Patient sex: M
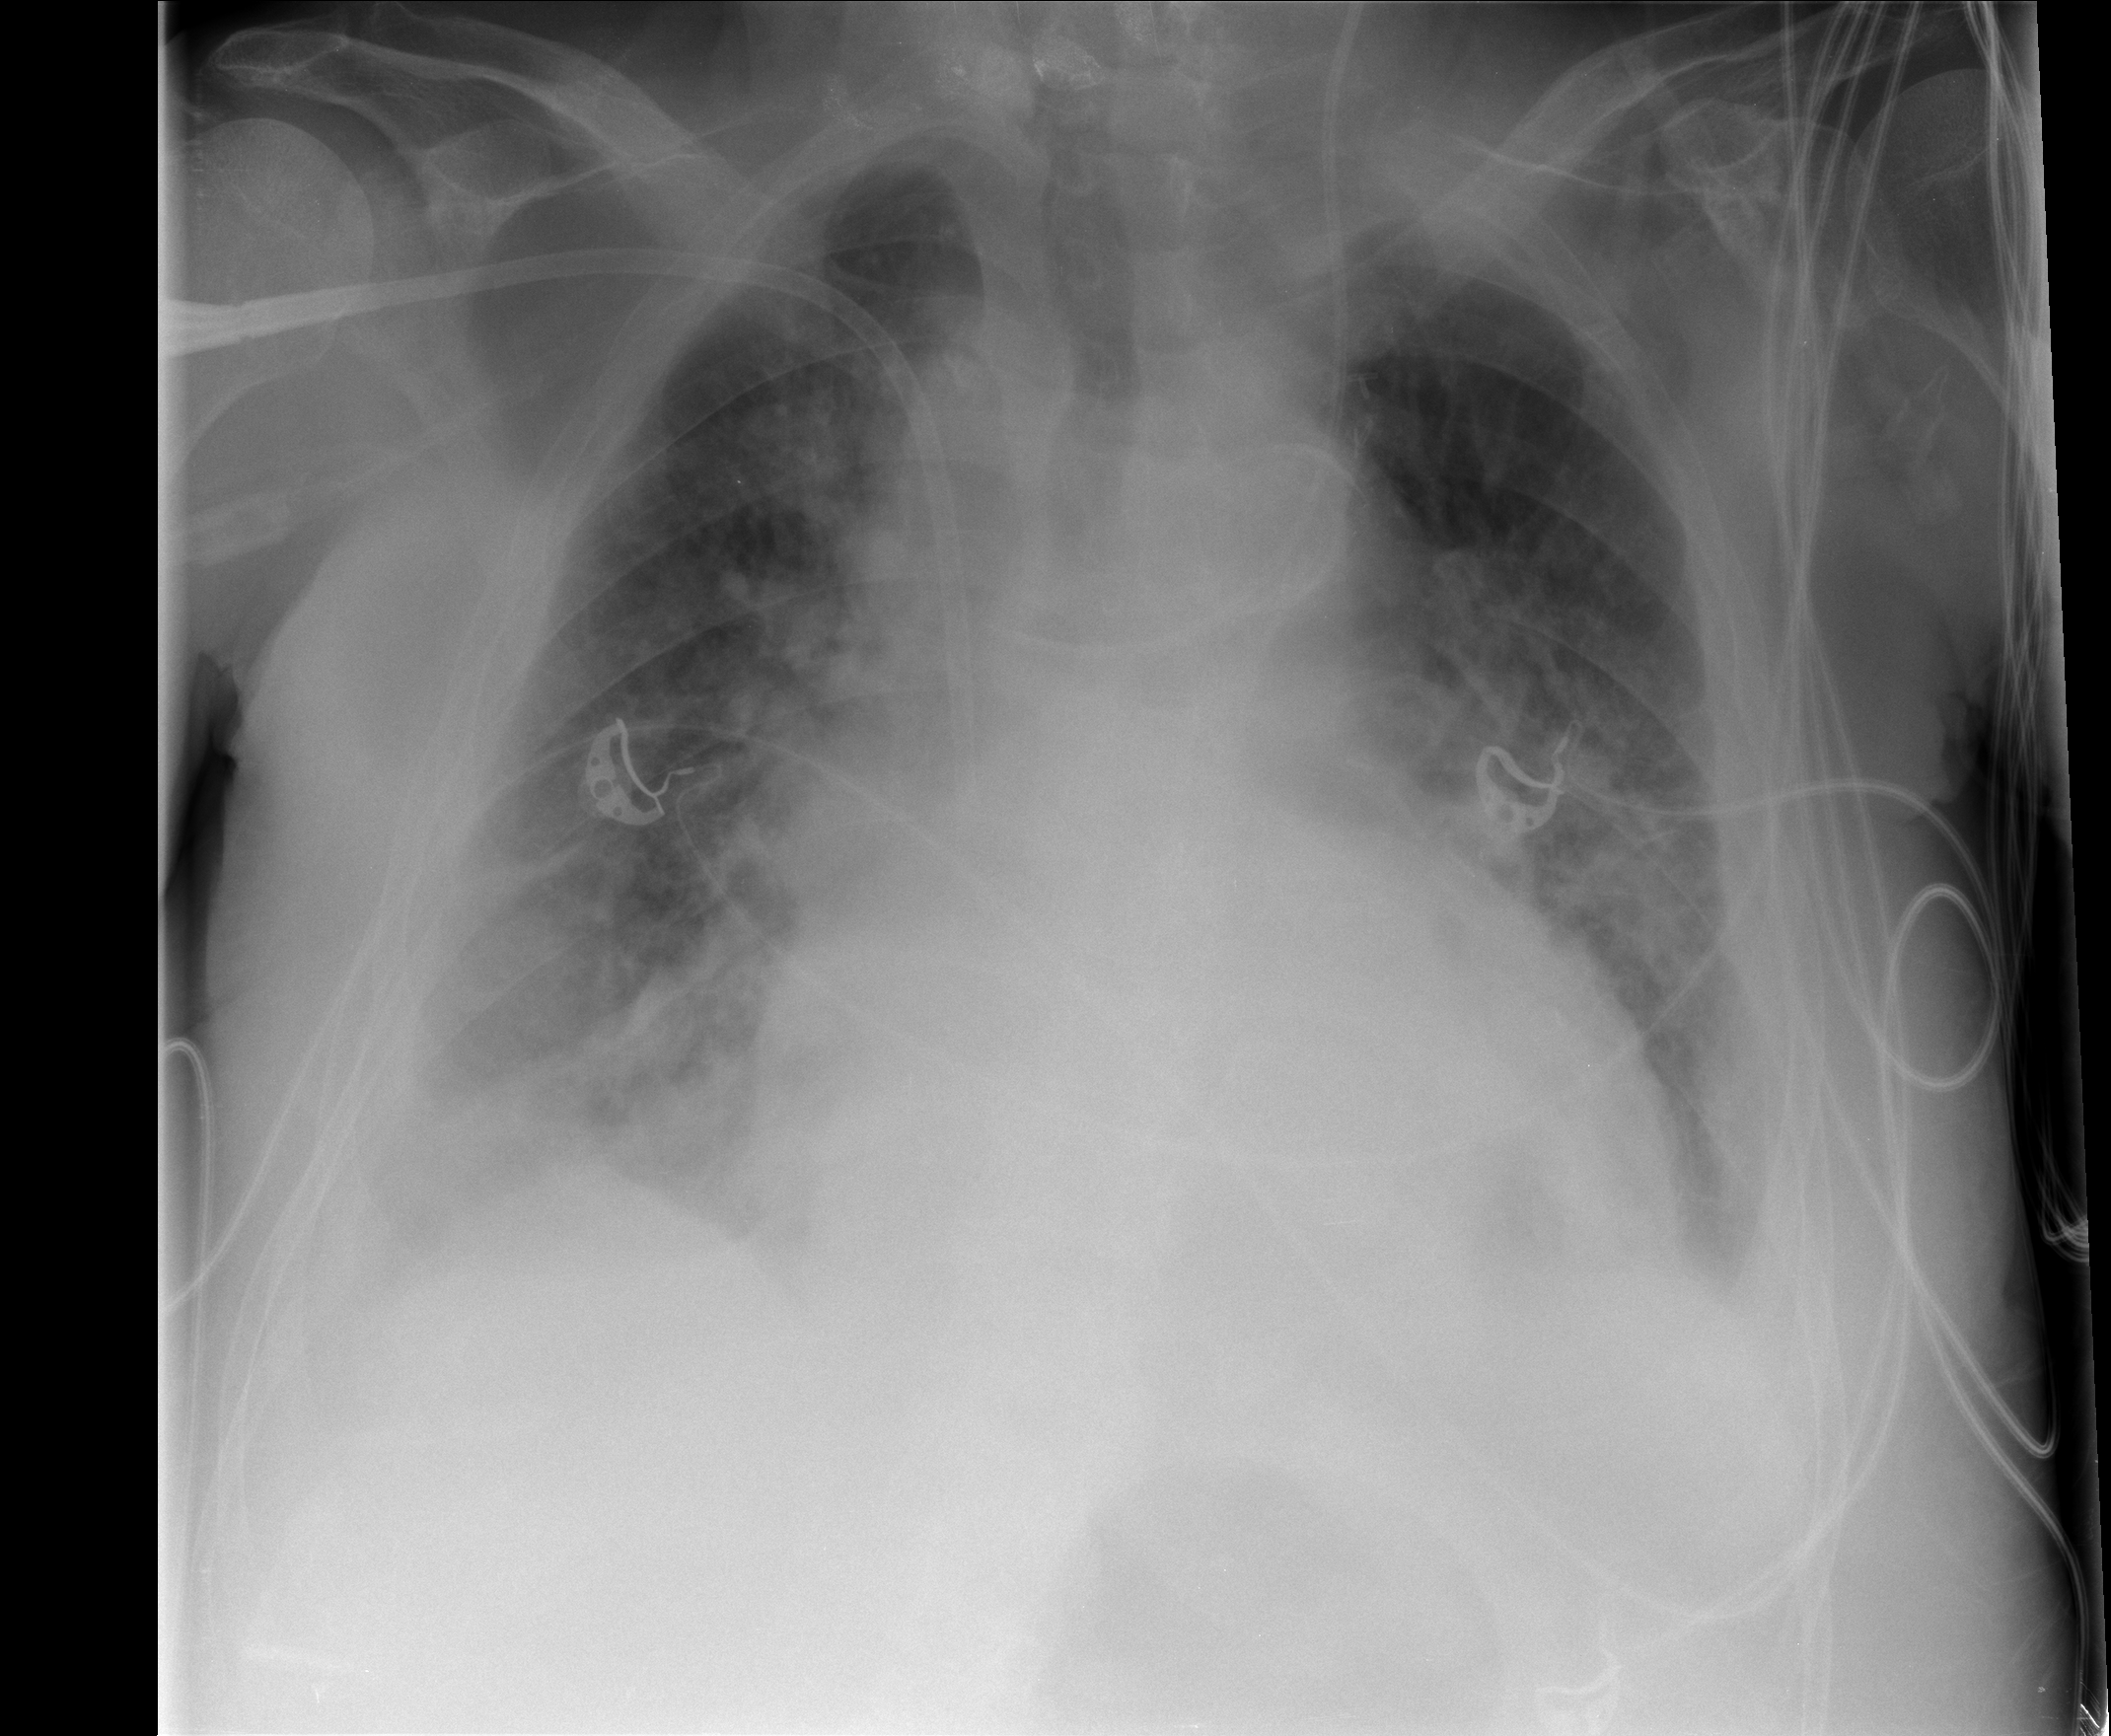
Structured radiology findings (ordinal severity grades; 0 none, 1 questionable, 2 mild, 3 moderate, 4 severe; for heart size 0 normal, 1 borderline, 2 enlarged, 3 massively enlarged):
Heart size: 2
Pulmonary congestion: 2
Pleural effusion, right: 2
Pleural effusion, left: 1
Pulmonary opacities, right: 2
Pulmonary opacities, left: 2
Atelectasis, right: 3
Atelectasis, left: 2